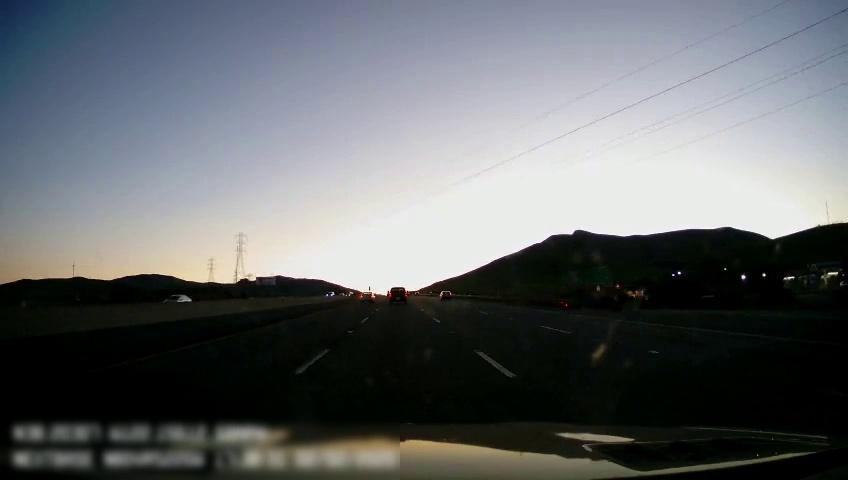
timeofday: Day
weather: Sunny
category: Drivable Space
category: Vehicles | Car
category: Vehicles | SUV
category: Vehicles | Car
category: Vehicles | Car
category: Vehicles | Car
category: Vehicles | SUV
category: Lanes | Alternate Lane
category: Lanes | Current Lane
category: Lanes | Current Lane
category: Lanes | Alternate Lane
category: Lanes | Alternate Lane